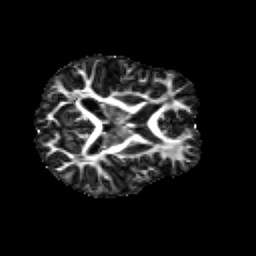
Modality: FA
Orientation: axial
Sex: male
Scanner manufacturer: siemens
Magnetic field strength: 3 T
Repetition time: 5 s
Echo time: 0.071 s